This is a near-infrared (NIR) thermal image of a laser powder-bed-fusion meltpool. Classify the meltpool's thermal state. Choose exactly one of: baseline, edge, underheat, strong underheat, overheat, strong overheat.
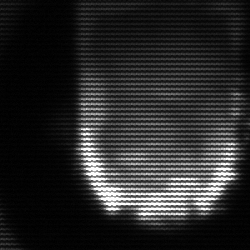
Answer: baseline